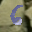
Label: 6